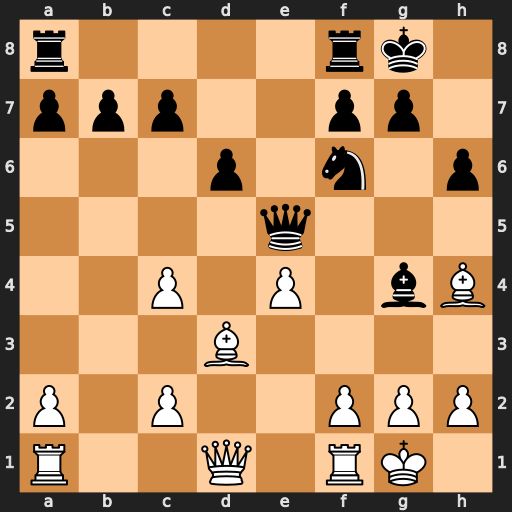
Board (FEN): r4rk1/ppp2pp1/3p1n1p/4q3/2P1P1bB/3B4/P1P2PPP/R2Q1RK1
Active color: w
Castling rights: -
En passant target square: -
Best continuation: Bxf6 Bxd1 Bxe5 Bxc2 Bxc2